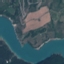
Land use / land cover class: River